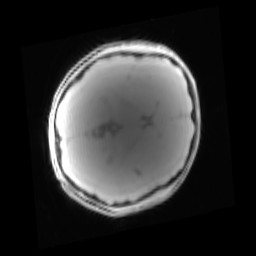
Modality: PDw
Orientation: axial
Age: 16
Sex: male
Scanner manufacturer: siemens
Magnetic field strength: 3 T
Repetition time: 0.25 s
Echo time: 0.00103 s